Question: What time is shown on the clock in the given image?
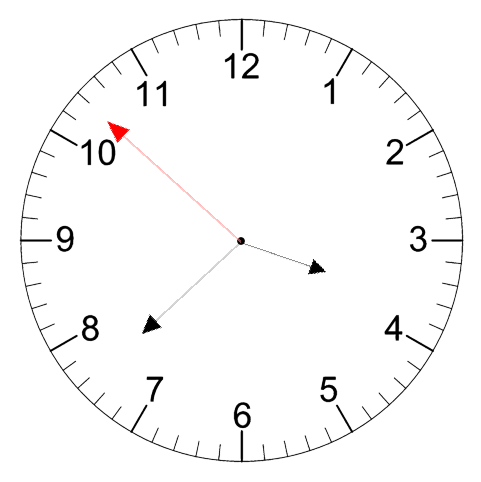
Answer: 03:37:52